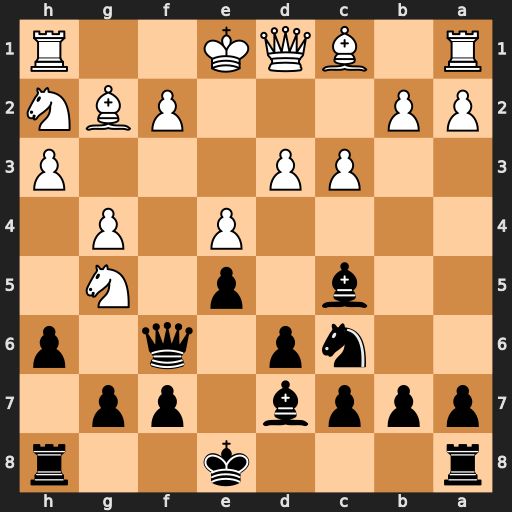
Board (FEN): r3k2r/pppb1pp1/2np1q1p/2b1p1N1/4P1P1/2PP3P/PP3PBN/R1BQK2R
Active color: b
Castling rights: KQkq
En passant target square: -
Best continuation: Qxf2#